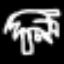
Label: palm tree